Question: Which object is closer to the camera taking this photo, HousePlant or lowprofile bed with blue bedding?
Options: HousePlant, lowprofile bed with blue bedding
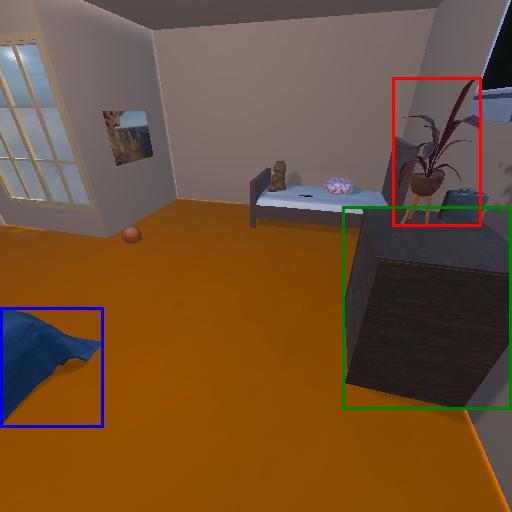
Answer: HousePlant